【题型】解答题　【知识点】解析几何　【难度】hard
（25·26 高三上·上海阶段练习）已知曲线 \( C \): \((3 - 2m^2)x^2 - 4my^2 = 4\ (m \in \mathbb{R})\)。

\vspace{0.5em}
\noindent
(1) 若曲线 \( C \) 为双曲线，且渐近线方程为 \( y = \pm \frac{\sqrt{3}}{3}x \)，求曲线 \( C \) 的离心率；
\vspace{0.5em}
\noindent
(2) 若 \( m = -1 \)，过点 \( A(0,-1) \) 的直线与直线 \( y = -2 \) 交于点 \( M \)，与椭圆交于点 \( B \)，点 \( B \) 关于原点的对称点为 \( C \)，直线 \( AC \) 交直线 \( y = -2 \) 于点 \( N \)，求线段 \( MN \) 的长的最小值；
\vspace{0.5em}
\noindent
(3) 若曲线 \( C \) 为焦点在 \( x \) 轴上的椭圆，且 \( P\left(1, \frac{\sqrt{3}}{2}\right) \) 在曲线 \( C \) 上。点 \( A \)、\( B \) 在曲线 \( C \) 上（\( P \)、\( A \)、\( B \) 互不重合），若直线 \( PA \) 与 \( PB \) 的斜率存在且互为相反数，求线段 \( AB \) 的长的最大值。
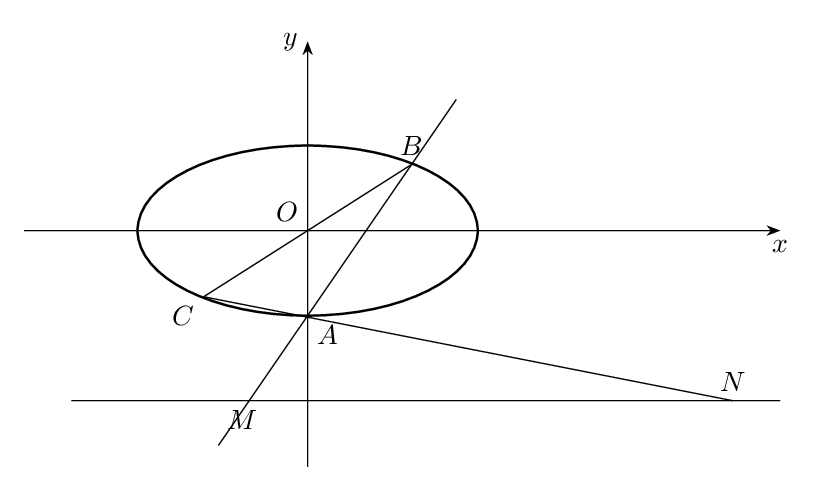
【解答】
\noindent
\textbf{【详解】}

\noindent
(1) 因为曲线 \( C: (3 - 2m^2)x^2 - 4my^2 = 4\ (m \in \mathbb{R}) \) 为双曲线，

若焦点在 \( x \) 轴上，则 \(\frac{x^2}{\frac{4}{3 - 2m^2}} - \frac{y^2}{\frac{1}{m}} = 1\)，且
\[
\begin{cases}
\frac{1}{m} > 0 \\
\frac{4}{3 - 2m^2} > 0
\end{cases},
\]
解得 \( 0 < m < \frac{\sqrt{6}}{2} \)，

又渐近线方程为 \( y = \pm \frac{\sqrt{3}}{3}x \)，则 \(\frac{\frac{1}{m}}{\frac{4}{3 - 2m^2}} = \frac{1}{3}\)，即 \( 6m^2 + 4m - 9 = 0 \)，解得 \( m = \frac{-2 + \sqrt{58}}{6} \) 或 \( m = \frac{-2 - \sqrt{58}}{6} \)（舍去），

此时曲线 \( C \) 的离心率 \( e = \sqrt{1 + \left(\frac{\sqrt{3}}{3}\right)^2} = \frac{2\sqrt{3}}{3} \)；

若焦点在 \( y \) 轴上，则 \(\frac{y^2}{-\frac{1}{m}} - \frac{x^2}{\frac{4}{3 - 2m^2}} = 1\)，且
\[
\begin{cases}
-\frac{1}{m} > 0 \\
\frac{4}{3 - 2m^2} > 0
\end{cases},
\]
解得 \( -\frac{\sqrt{6}}{2} < m < 0 \)，

又渐近线方程为 \( y = \pm \sqrt{3}x \)，

则 \(\frac{-\frac{1}{m}}{\frac{4}{3 - 2m^2}} = \frac{1}{3}\)，即 \( 6m^2 + 4m - 9 = 0 \)，解得 \( m = \frac{-2 + \sqrt{58}}{6} \)（舍去）或 \( m = \frac{-2 - \sqrt{58}}{6} \)，

此时曲线 \( C \) 的离心率 \( e = \sqrt{1 + (\sqrt{3})^2} = 2 \)。

综上可得曲线 \( C \) 的离心率为 \(\frac{2\sqrt{3}}{3}\) 或 \( 2 \)。

\vspace{0.5em}
\noindent
(2) 当 \( m = -1 \) 时曲线 \( C \): \(\frac{x^2}{4} + y^2 = 1 \)，

依题意，直线 \( AB \) 的斜率必存在（否则点 \( A \), \( C \) 重合，不合题意），可设其方程为 \( y = kx - 1\ (k \neq 0) \)，

联立
\[
\begin{cases}
y = kx - 1 \\
\frac{x^2}{4} + y^2 = 1
\end{cases}
\]
消去 \( y \) 并整理得 \( (1 + 4k^2)x^2 - 8kx = 0 \)，

解得 \( x_B = \frac{8k}{1 + 4k^2} \)，则 \( y_B = kx_B - 1 = \frac{8k^2}{1 + 4k^2} - 1 = \frac{4k^2 - 1}{1 + 4k^2} \)，即 \( B\left( \frac{8k}{1 + 4k^2}, \frac{4k^2 - 1}{1 + 4k^2} \right) \)，

因为点 \( B \) 关于原点的对称点为 \( C \)，所以 \( C\left( -\frac{8k}{1 + 4k^2}, \frac{1 - 4k^2}{1 + 4k^2} \right) \)，

此时 \( k_{AC} = \frac{\frac{1 - 4k^2}{1 + 4k^2} + 1}{-\frac{8k}{1 + 4k^2}} = -\frac{1}{4k} \)，故直线 \( AC \) 的方程为 \( y = -\frac{1}{4k}x - 1 \)，

当 \( y = -2 \) 时，解得 \( x = 4k \)，即 \( N(4k, -2) \)，又易得 \( M\left( -\frac{1}{k}, -2 \right) \)，则 \( |MN| = \left|4k + \frac{1}{k}\right| \)，

则 \( |MN|^2 = 16k^2 + 8 + \frac{1}{k^2} \)，因为 \( 16k^2 > 0 \)，\( \frac{1}{k^2} > 0 \)，则 \( 16k^2 + \frac{1}{k^2} \geq 2\sqrt{16k^2 \cdot \frac{1}{k^2}} = 8 \)，

当且仅当 \( 16k^2 = \frac{1}{k^2} \)，即 \( k = \pm \frac{1}{2} \) 时，等号成立，

所以当 \( k = \pm \frac{1}{2} \) 时，\( |MN|^2 \) 取得最小值为 16，故 \( |MN| \) 的最小值为 4。

(3) 依题意 \( (3 - 2m^2) \times 1^2 - 4m \times \left( \frac{\sqrt{3}}{2} \right)^2 = 4 \)，解得 \( m = -1 \) 或 \( m = -\frac{1}{2} \)，

当 \( m = -1 \) 时曲线 \( C \): \(\frac{x^2}{4} + y^2 = 1 \)，为焦点在 \( x \) 轴上的椭圆，符合题意；

当 \( m = -\frac{1}{2} \) 时曲线 \( C \): \(\frac{x^2}{\frac{8}{5}} + y^2 = 1 \)，为焦点在 \( y \) 轴上的椭圆，不符合题意；

依题意，可设直线 \( PA \) 的方程为 \( y = k(x - 1) + \frac{\sqrt{3}}{2}\ (k \neq 0) \)，

联立
\[
\begin{cases}
y = k(x - 1) + \frac{\sqrt{3}}{2} \\
\frac{x^2}{4} + y^2 = 1
\end{cases}
\]
得 \( (4k^2 + 1)x^2 + \left( 4\sqrt{3}k - 8k^2 \right)x + 4k^2 - 4\sqrt{3}k - 1 = 0 \)，

\[
\Delta = \left( 4\sqrt{3}k - 8k^2 \right)^2 - 4(4k^2 + 1)(4k^2 - 4\sqrt{3}k - 1) = 4(2\sqrt{3}k + 1)^2 > 0
\]
可得 \( k \neq -\frac{\sqrt{3}}{6} \)，

\( x_P = 1 \)，则 \( x_P + x_A = -\frac{4\sqrt{3}k - 8k^2}{4k^2 + 1} \)，解得 \( x_A = \frac{4k^2 - 4\sqrt{3}k - 1}{4k^2 + 1} \)，

因直线 \( PA \) 与 \( PB \) 的斜率存在且互为相反数，故直线 \( PB \) 的斜率为 \( -k \)，同理可得 \( x_B = \frac{4k^2 + 4\sqrt{3}k - 1}{4k^2 + 1} \)，

则 \( x_A - x_B = -\frac{8\sqrt{3}k}{4k^2 + 1} \)，\( y_A - y_B = k(x_A + x_B - 2) = -\frac{4k}{4k^2 + 1} \)，

则
\[
|AB| = \sqrt{(x_A - x_B)^2 + (y_A - y_B)^2} = \frac{4\sqrt{13}|k|}{4k^2 + 1} = \frac{4\sqrt{13}}{4|k| + \frac{1}{|k|}} \leq \frac{4\sqrt{13}}{2\sqrt{4|k| \cdot \frac{1}{|k|}}} = \sqrt{13},
\]
当且仅当 \( 4|k| = \frac{1}{|k|} \)，即 \( k = \pm \frac{1}{2} \) 时等号成立，经检验符合 \( \Delta > 0 \)，

所以线段 \( AB \) 的长的最大值为 \( \sqrt{13} \)。

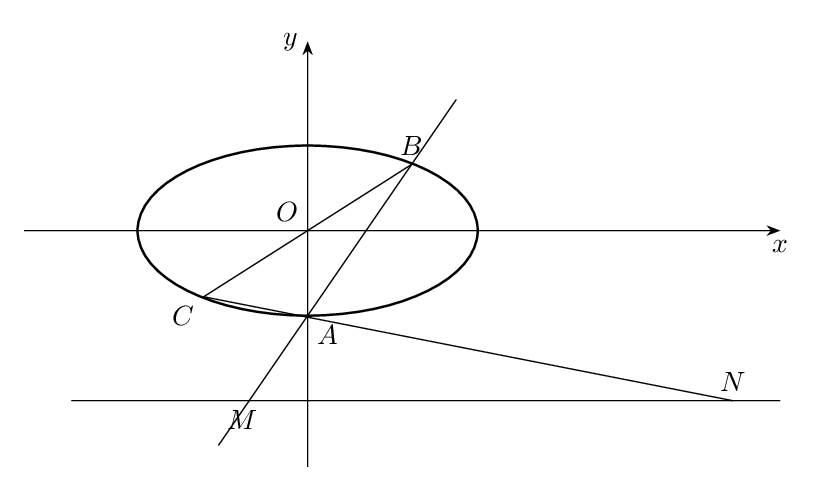
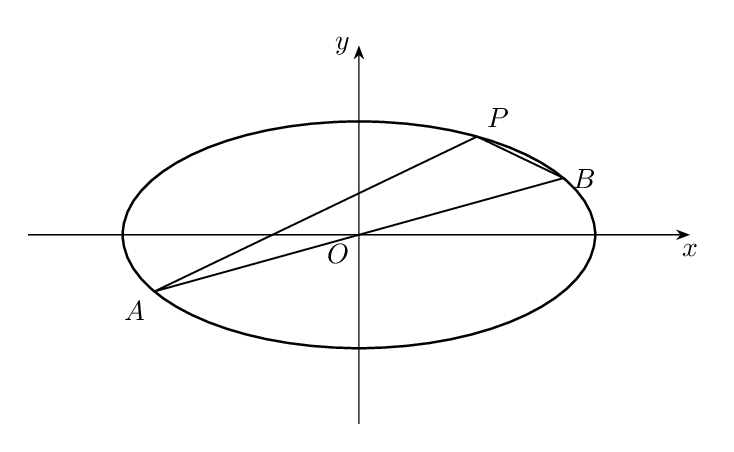